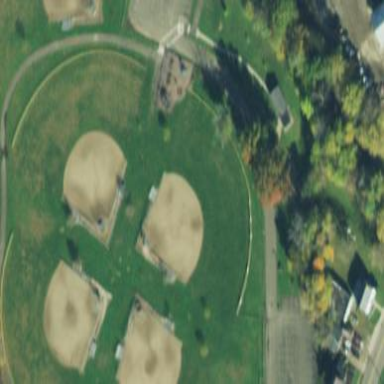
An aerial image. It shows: Baseball pitch for leisure land.